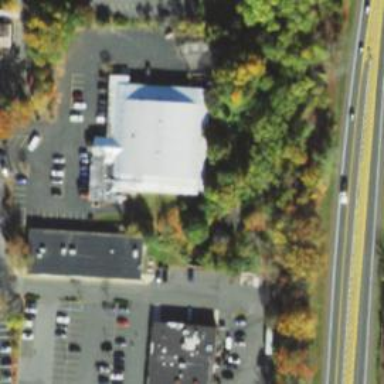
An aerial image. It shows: Building that houses bowling alley.